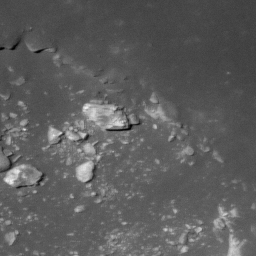
Pit: Copernicus LB2
Host crater: Copernicus
Host type: impact_melt
Lunar coordinates: latitude 10.059, longitude 339.804